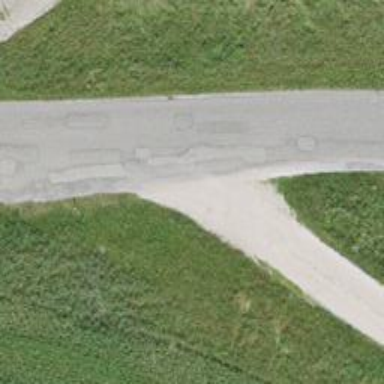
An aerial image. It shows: Unclassified road with asphalt surface.